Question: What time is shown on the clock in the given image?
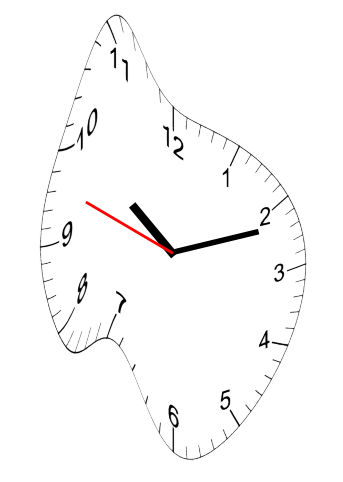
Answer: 10:11:48